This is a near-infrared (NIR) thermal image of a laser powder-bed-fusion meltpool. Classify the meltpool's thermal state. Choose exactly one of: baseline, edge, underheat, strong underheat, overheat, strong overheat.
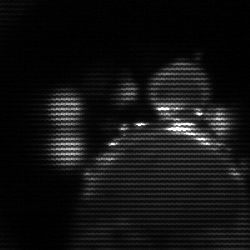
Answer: baseline